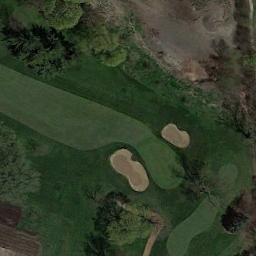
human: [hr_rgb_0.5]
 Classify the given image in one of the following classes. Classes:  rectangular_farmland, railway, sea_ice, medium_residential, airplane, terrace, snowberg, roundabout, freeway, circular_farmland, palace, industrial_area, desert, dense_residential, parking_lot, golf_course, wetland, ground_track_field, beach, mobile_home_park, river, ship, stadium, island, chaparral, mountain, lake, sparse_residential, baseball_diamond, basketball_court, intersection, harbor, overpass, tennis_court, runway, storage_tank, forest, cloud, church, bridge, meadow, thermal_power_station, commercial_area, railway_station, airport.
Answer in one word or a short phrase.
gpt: golf_course